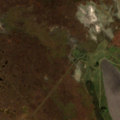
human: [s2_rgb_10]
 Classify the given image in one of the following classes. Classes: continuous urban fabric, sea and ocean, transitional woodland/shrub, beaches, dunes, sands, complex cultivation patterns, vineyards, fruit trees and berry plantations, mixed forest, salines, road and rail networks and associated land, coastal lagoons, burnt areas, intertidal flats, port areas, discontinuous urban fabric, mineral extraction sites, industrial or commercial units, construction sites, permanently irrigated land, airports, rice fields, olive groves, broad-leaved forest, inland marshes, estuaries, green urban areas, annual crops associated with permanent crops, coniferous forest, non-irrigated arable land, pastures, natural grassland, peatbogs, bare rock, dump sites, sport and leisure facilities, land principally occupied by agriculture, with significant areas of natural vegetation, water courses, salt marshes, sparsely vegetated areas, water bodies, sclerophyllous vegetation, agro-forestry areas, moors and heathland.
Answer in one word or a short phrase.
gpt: non-irrigated arable land, broad-leaved forest, inland marshes